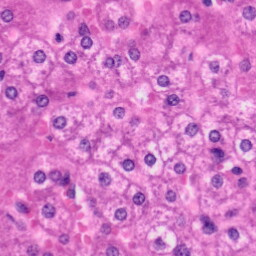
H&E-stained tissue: Liver